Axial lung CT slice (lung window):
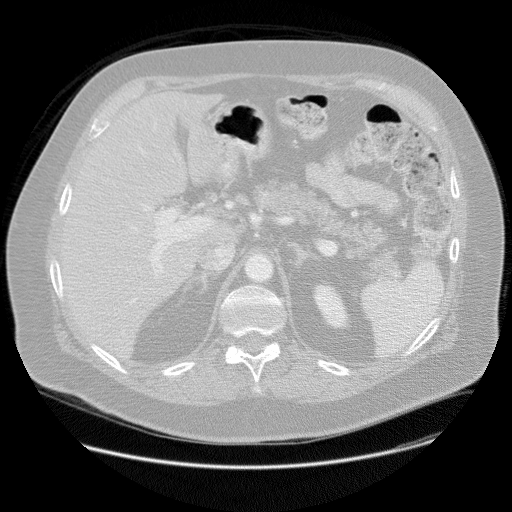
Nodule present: no